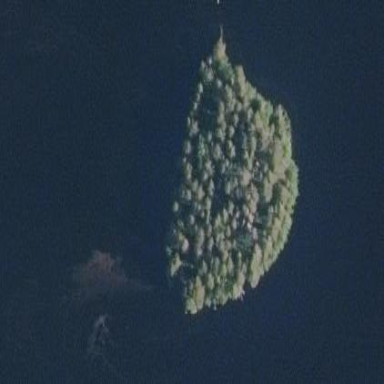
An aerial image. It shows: Island covered with woodland.